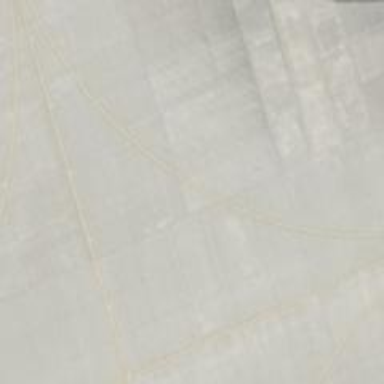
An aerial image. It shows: Taxiway at the airport with concrete surface.